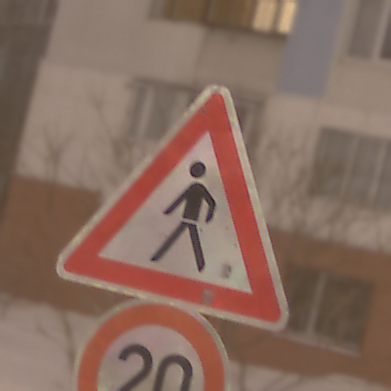
Verkehrszeichen: FussgaengerRechts
Zusatzzeichen unten: Geschwindigkeit20
Umgebung: Outdoor, Urban
Tageszeit: Night
Wetter: Overcast
Licht: Artificial
Jahreszeit: Winter
Kontrast: MediumContrast